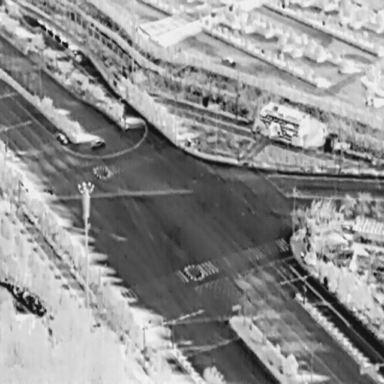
There are two Cars in the infrared image.